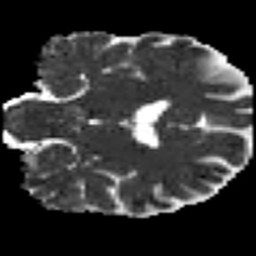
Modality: MD
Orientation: coronal
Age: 33
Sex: male
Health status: ill
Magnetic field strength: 3 T
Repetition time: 9 s
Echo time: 0.093 s